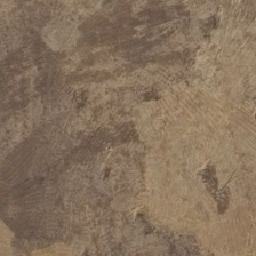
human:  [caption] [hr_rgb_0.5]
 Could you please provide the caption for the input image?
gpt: The bare area has a dark part with irregular shape.

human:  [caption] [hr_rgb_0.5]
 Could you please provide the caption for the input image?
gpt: the buff land is decorated by plates .

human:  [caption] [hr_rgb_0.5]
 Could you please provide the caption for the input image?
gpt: Having an irregularly shaped dark part.

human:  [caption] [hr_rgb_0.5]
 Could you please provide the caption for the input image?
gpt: the dark brown area is blended with the light area in this bareland .

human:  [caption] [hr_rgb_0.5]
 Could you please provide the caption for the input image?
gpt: it is a piece of khaki bareland .